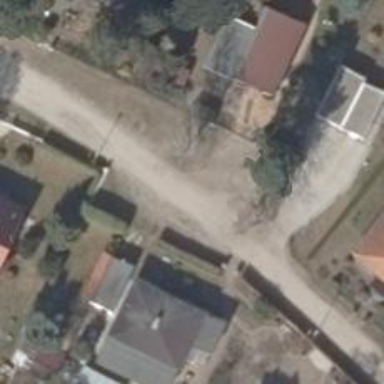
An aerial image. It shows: Residential road with compacted surface.